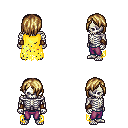
a pixel art fantasy rpg character, male body template, skeleton, yellow tattered cape, magenta pants, blonde bangs hairstyle, leather bracers, four views (front, back, left, right), 2x2 character sprite sheet, small pixel art, hard edges, no anti-aliasing